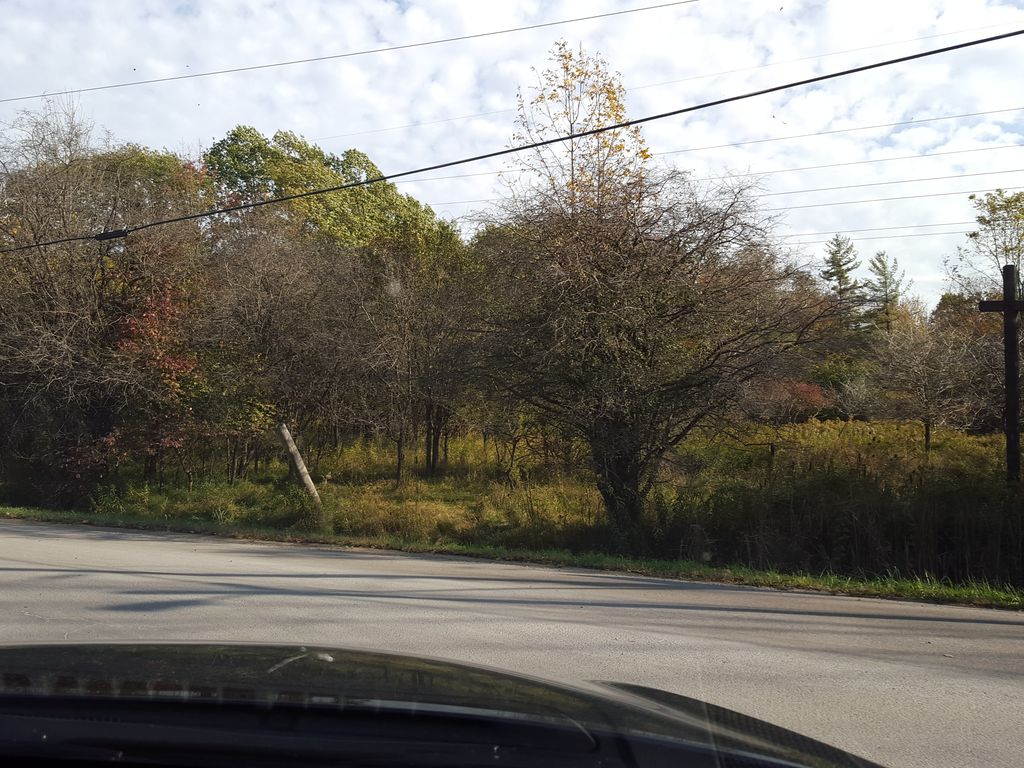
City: hamilton